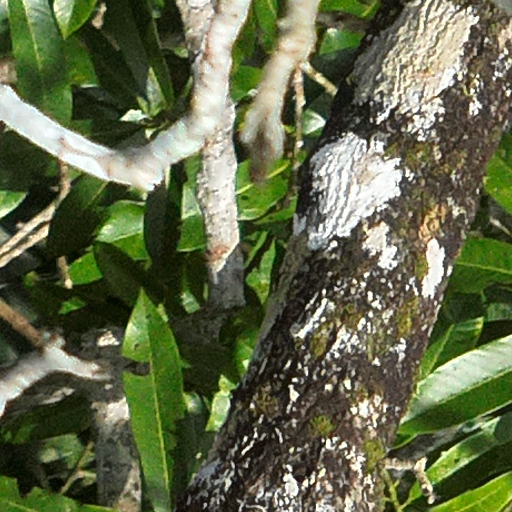
Species: Virola surinamensis
GBIF accepted scientific name: Virola surinamensis
Crown area (m\u00b2): 123.715